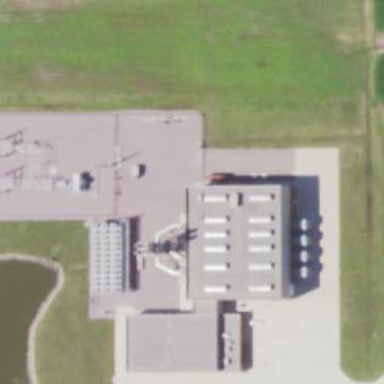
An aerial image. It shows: Gas-powered generator.